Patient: sex M, age 54
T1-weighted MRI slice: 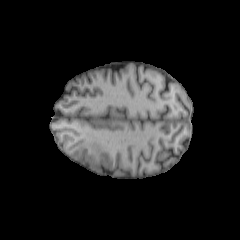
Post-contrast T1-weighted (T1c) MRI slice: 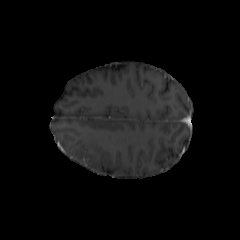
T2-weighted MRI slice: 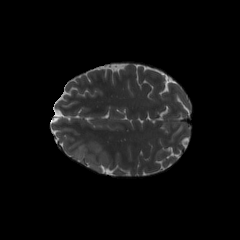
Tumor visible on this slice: yes
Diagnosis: Astrocytoma, IDH-wildtype
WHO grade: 3